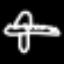
Label: airplane